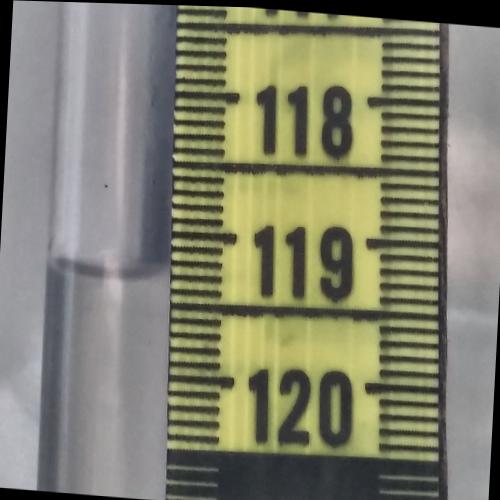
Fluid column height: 119.3 cm